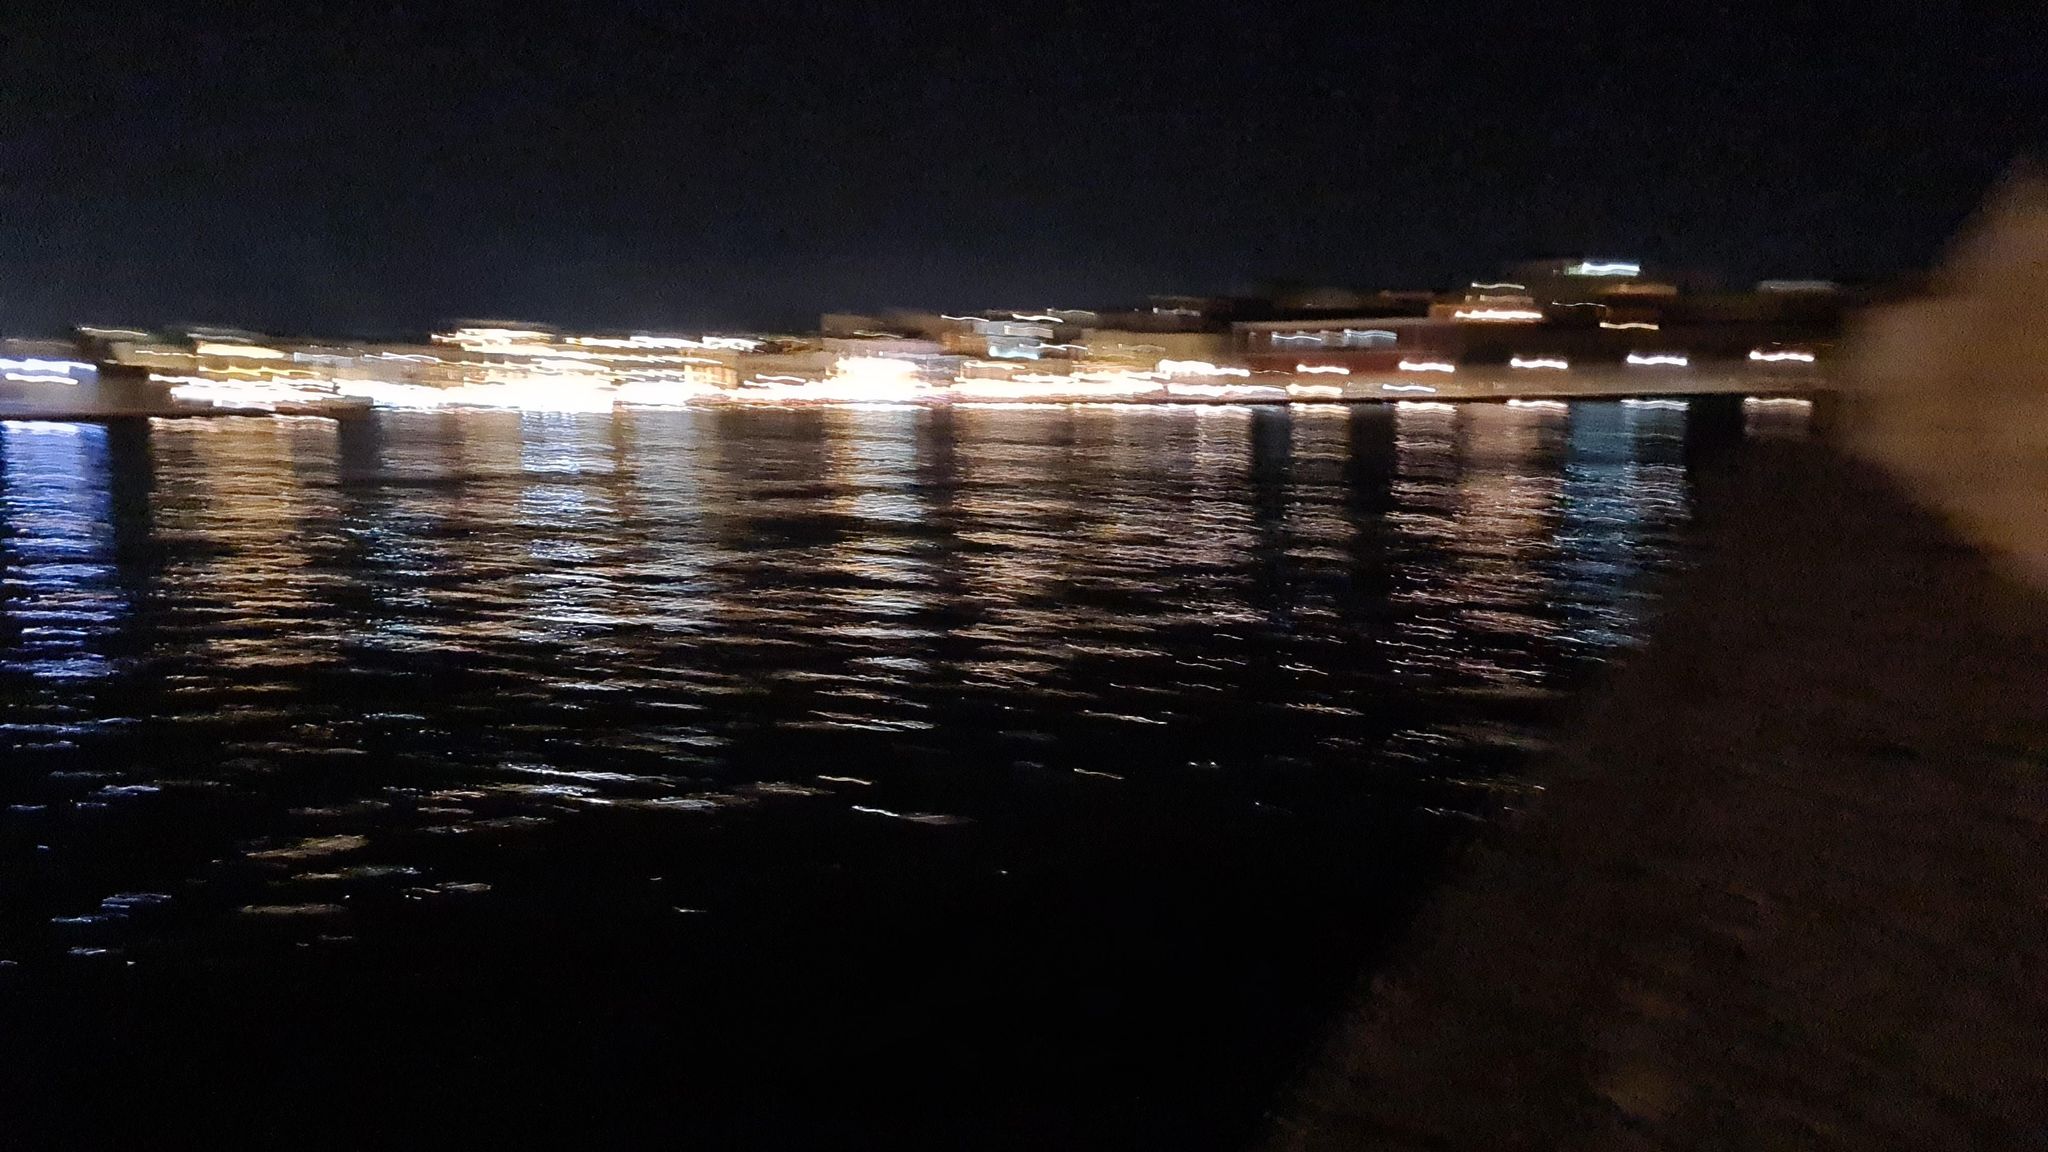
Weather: snowy
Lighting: night
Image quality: slightly poor
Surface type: walking surface
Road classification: footway, steps, path
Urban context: urban centre
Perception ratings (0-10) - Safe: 1.29, Lively: 0.65, Beautiful: 6.84, Boring: 8.14, Depressing: 0.61, Wealthy: 7.96